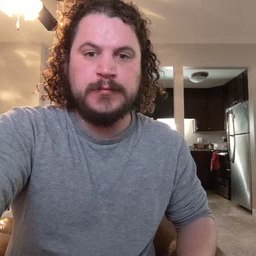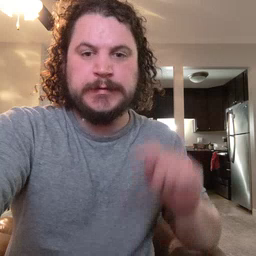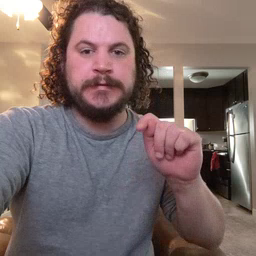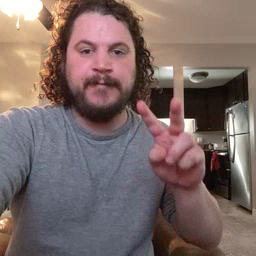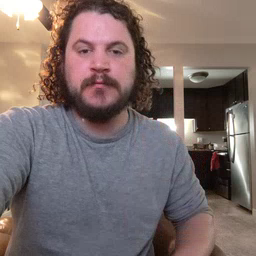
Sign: TV